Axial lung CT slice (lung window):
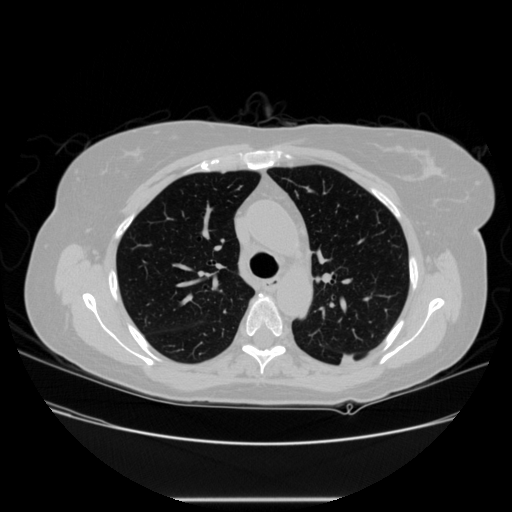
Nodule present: yes
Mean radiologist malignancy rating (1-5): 4.75